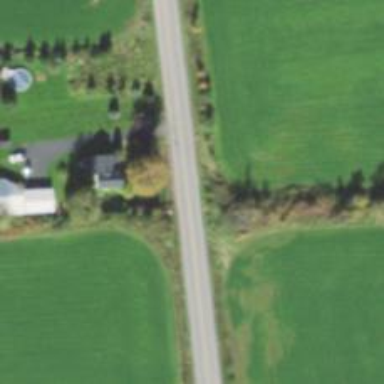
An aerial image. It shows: Unclassified road.